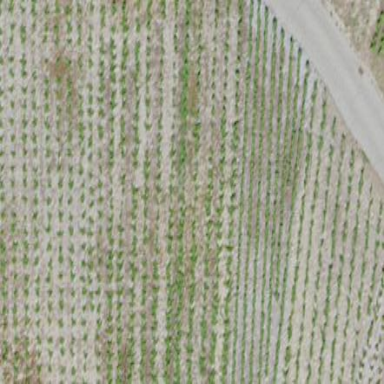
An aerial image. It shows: Vineyard.